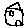
Label: house